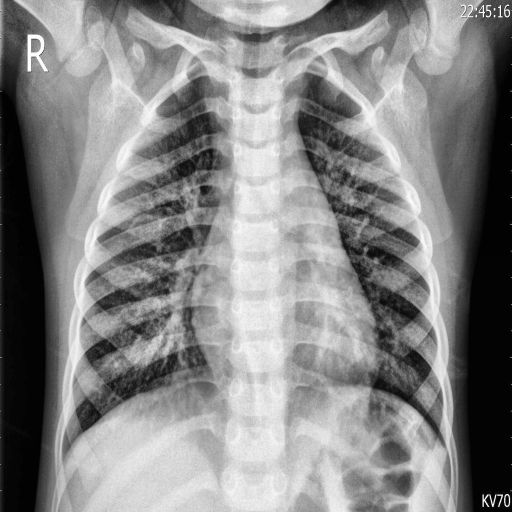
Finding: PNEUMONIA